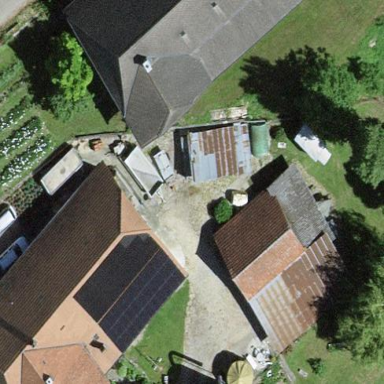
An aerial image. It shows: Farm building.